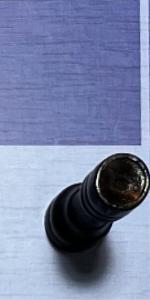
Label: Rook_Black